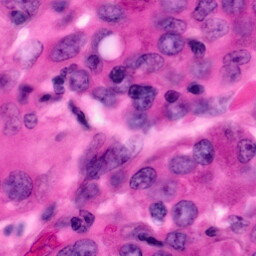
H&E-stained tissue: Pancreatic